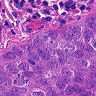
Metastatic tissue present: yes